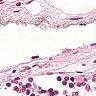
Metastatic tissue present: no